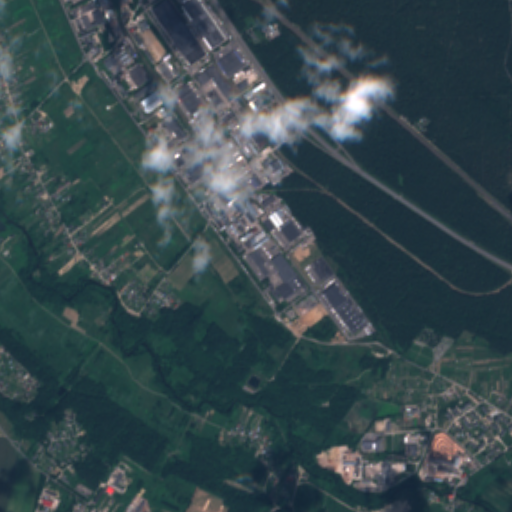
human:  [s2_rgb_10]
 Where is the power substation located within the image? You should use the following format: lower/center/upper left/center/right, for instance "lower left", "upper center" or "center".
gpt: The power substation is located in the center of the image.
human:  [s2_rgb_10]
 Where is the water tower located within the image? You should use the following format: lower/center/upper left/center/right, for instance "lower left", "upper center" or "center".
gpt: The water tower is located in the lower left of the image.
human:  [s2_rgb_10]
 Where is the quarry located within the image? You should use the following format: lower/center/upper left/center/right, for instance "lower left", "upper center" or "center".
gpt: There is no quarry in the image.